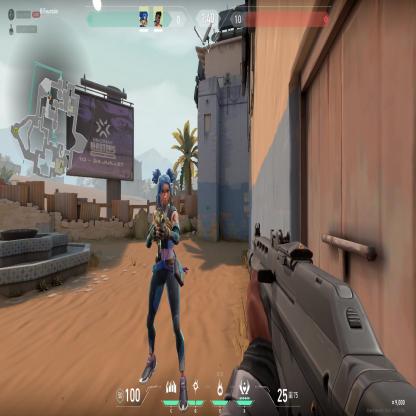
Label: teammate